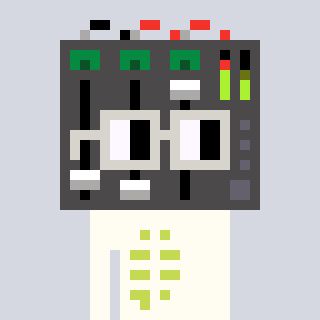
a pixel art character with square light gray glasses, a mixer-shaped head and a grayscale-colored body on a cool background